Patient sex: F
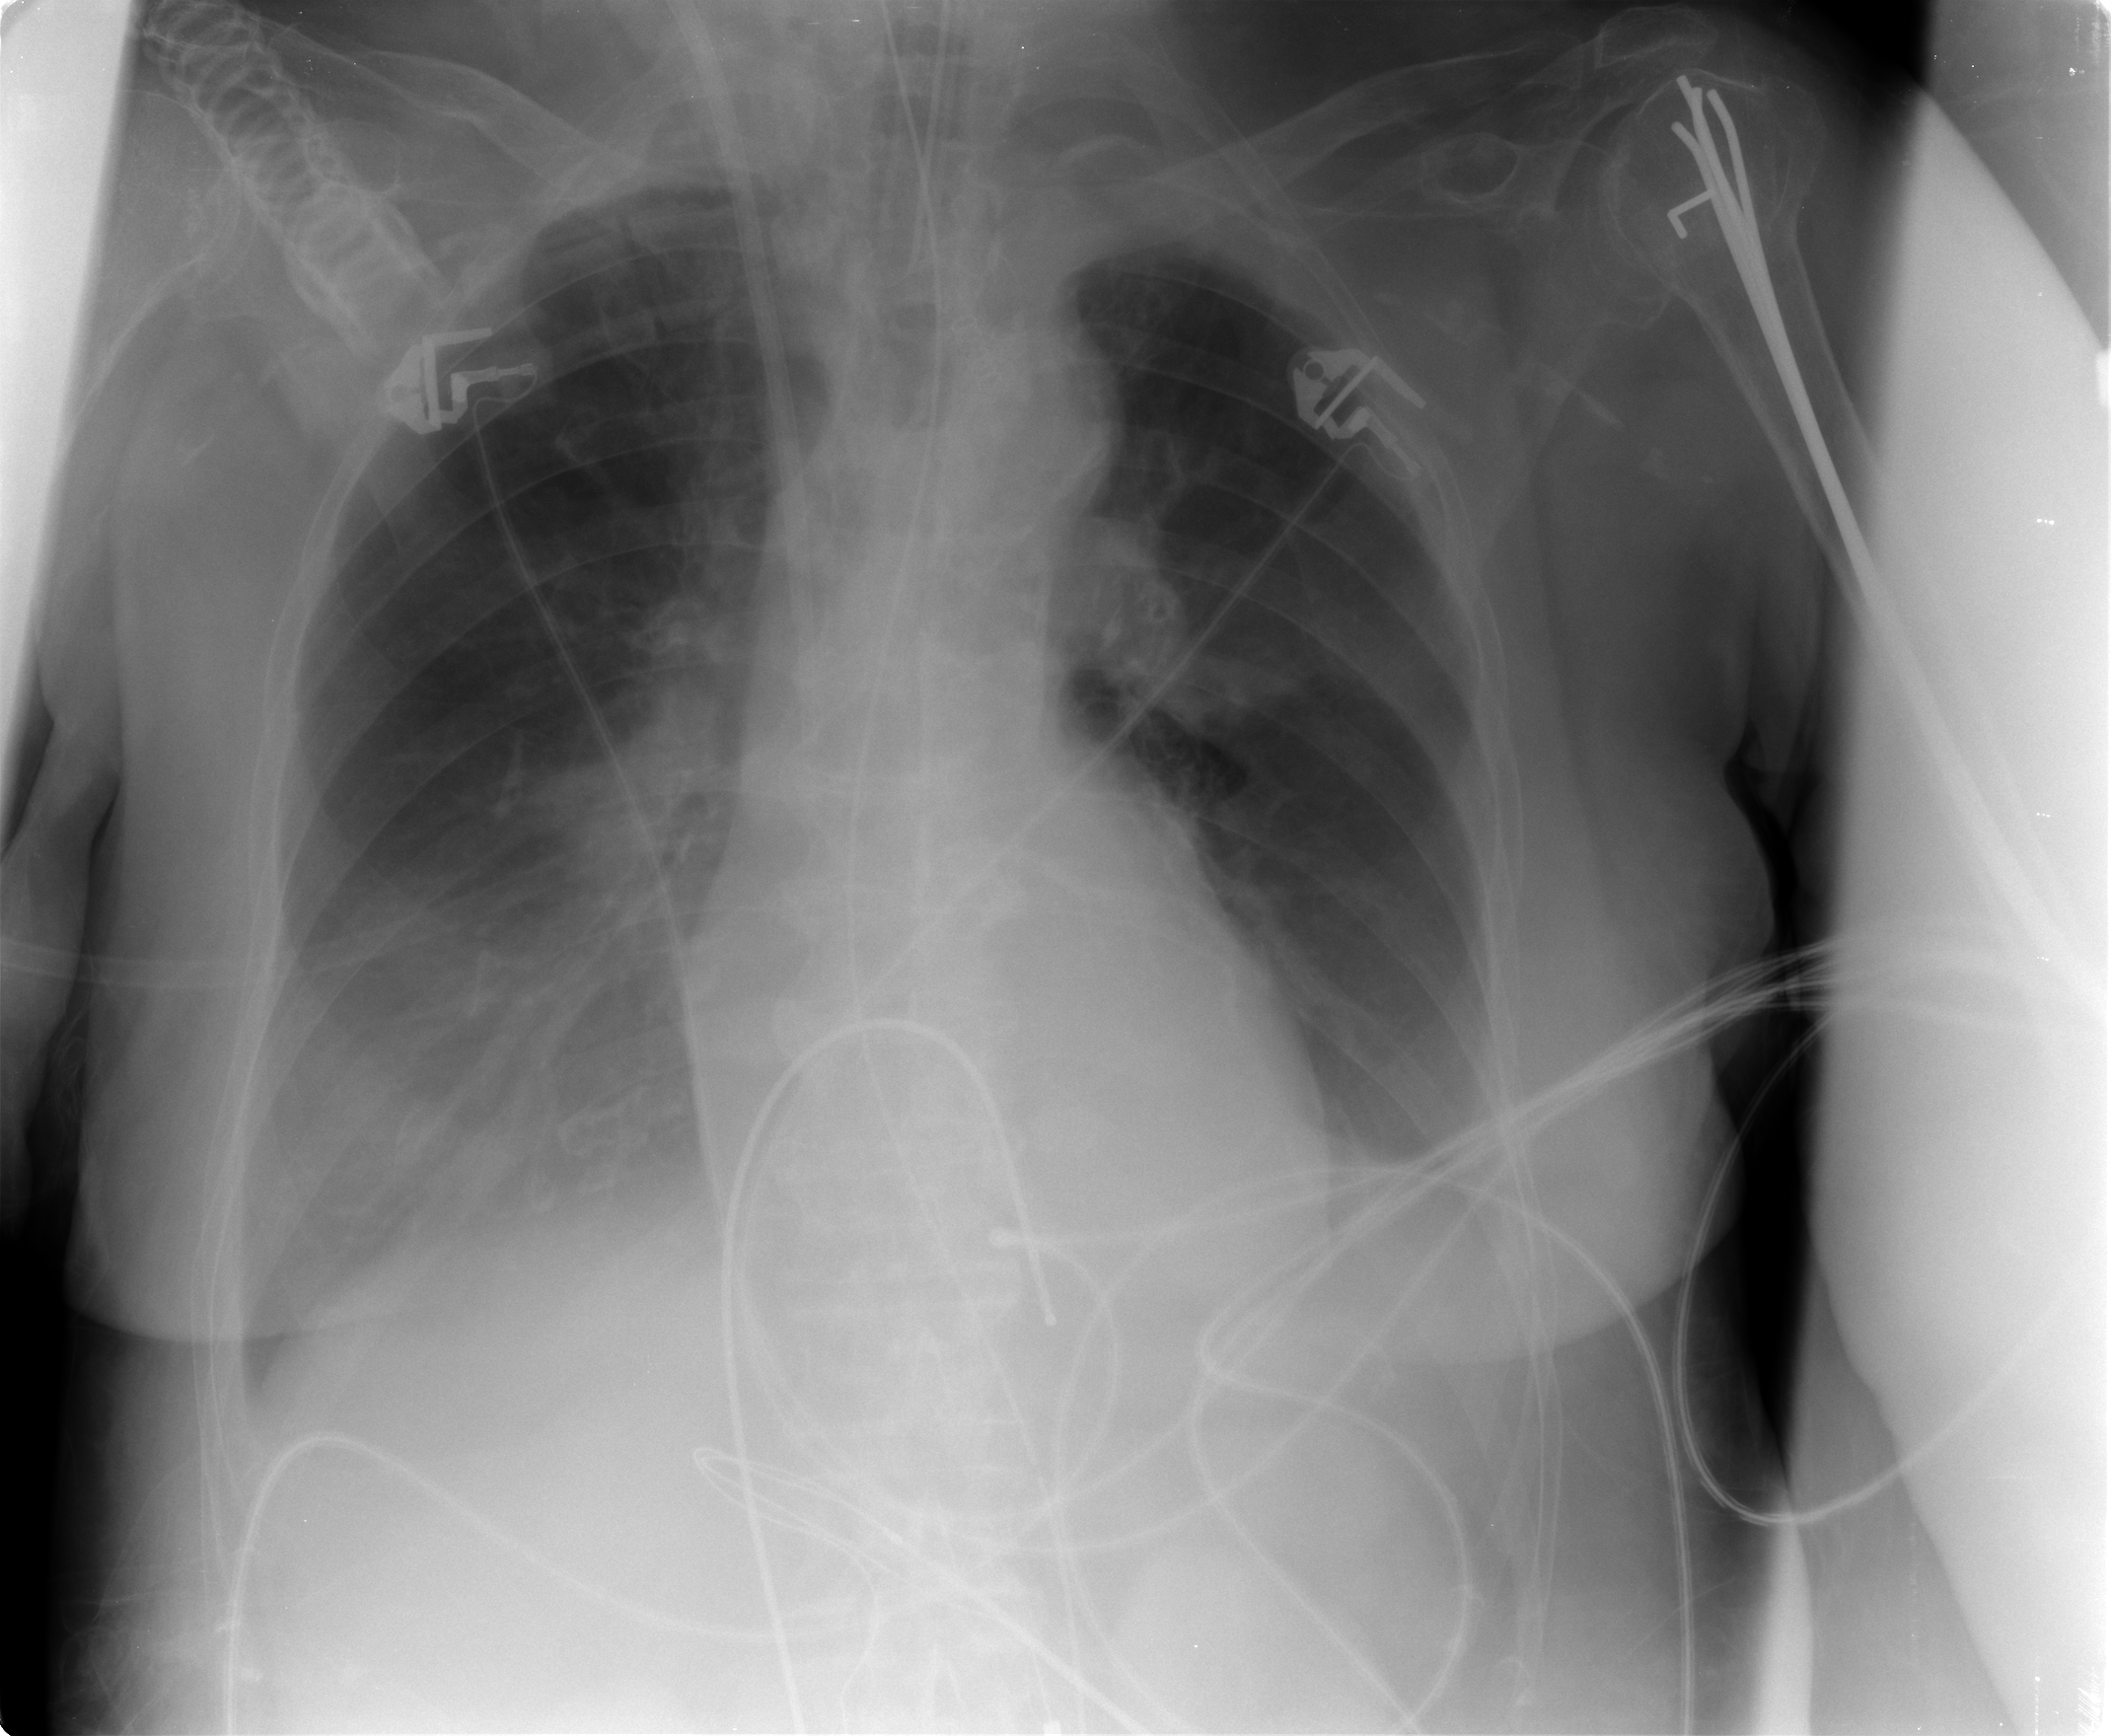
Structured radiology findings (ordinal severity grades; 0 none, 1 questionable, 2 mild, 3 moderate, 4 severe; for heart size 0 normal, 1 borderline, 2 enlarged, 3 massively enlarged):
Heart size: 0
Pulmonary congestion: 1
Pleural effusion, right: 2
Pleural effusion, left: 2
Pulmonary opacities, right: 3
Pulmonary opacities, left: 2
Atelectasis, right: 2
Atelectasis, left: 2